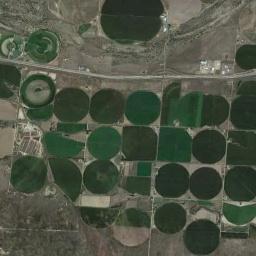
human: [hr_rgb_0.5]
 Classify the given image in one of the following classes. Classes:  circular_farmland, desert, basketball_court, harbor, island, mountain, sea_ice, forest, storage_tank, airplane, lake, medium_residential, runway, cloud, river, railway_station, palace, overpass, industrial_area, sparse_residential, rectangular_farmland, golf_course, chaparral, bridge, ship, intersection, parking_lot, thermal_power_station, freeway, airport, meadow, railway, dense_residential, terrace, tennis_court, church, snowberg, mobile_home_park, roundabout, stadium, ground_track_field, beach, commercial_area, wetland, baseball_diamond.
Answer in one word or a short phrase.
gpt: circular_farmland